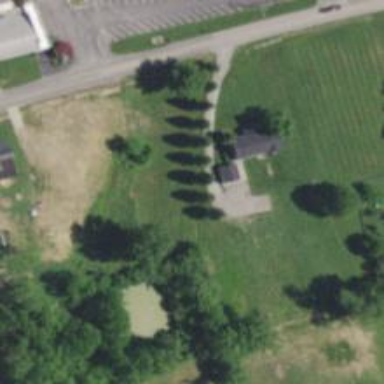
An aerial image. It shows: Driveway leading to service road.